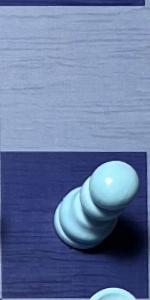
Label: Pawn_White